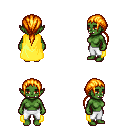
a pixel art fantasy rpg character, female body template, orc, green skin, yellow cape, white pants, light blonde ponytail hairstyle, four views (front, back, left, right), 2x2 character sprite sheet, small pixel art, hard edges, no anti-aliasing